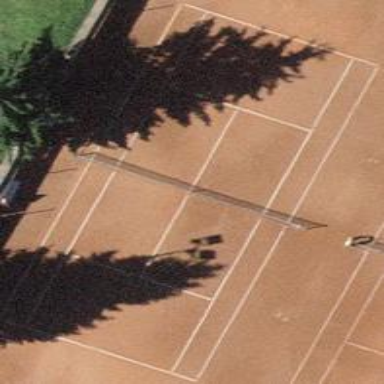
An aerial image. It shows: Sandy tennis court.